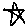
Label: star